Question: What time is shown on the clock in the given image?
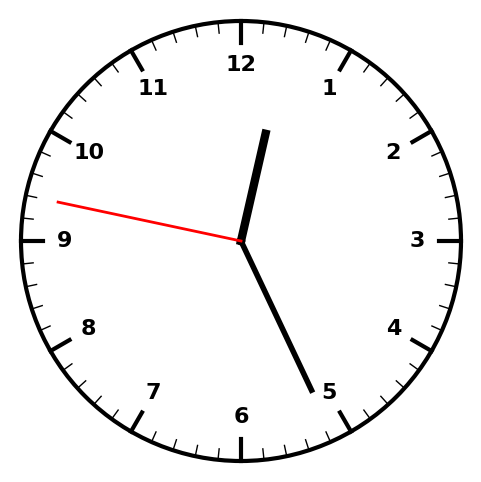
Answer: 12:25:47